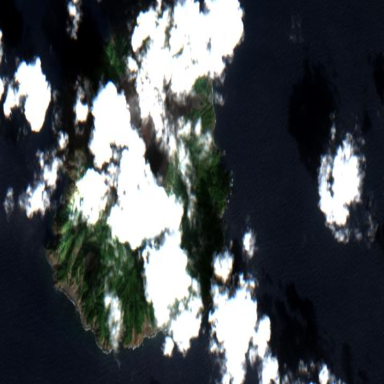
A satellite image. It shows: Island with natural coastline.